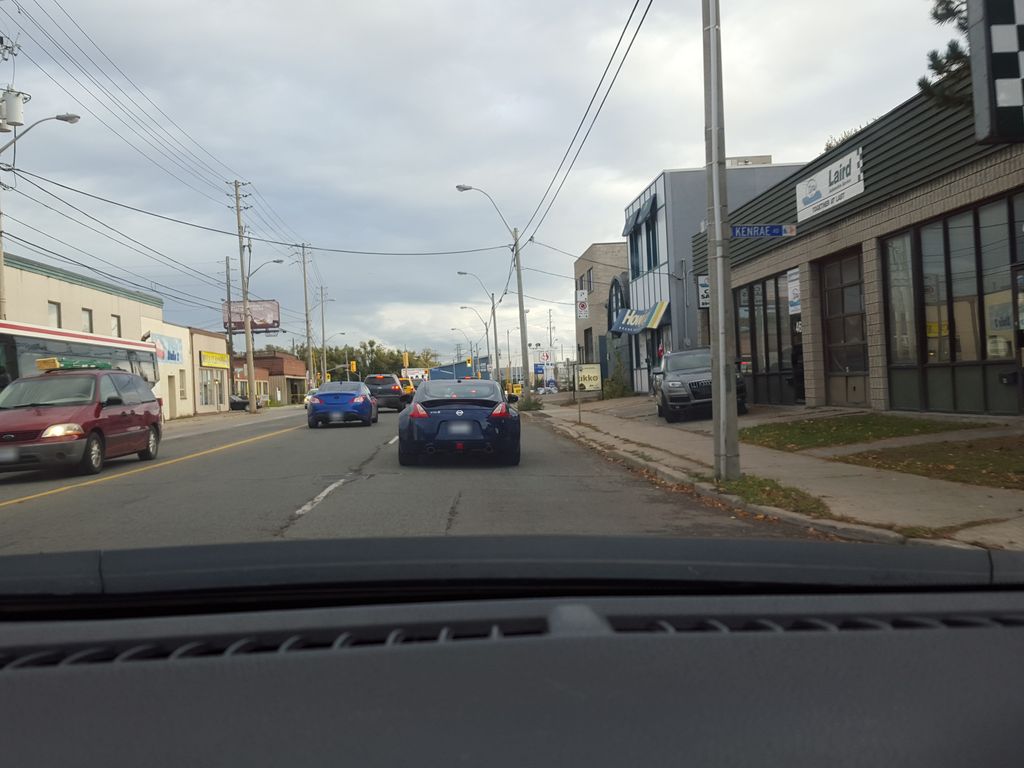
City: toronto